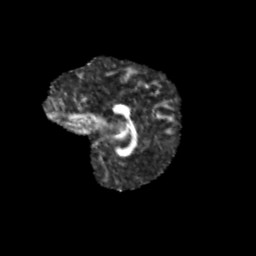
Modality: FA
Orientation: sagittal
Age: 10
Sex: female
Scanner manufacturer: siemens
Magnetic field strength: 3 T
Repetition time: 3.8 s
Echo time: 0.07 s